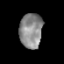
Tissue: prostate
Cell type: T cells
Senescence score: 0.7947
Nuclear area (px): 779
Mean DAPI intensity: 138.597